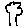
Label: tree